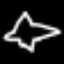
Label: airplane